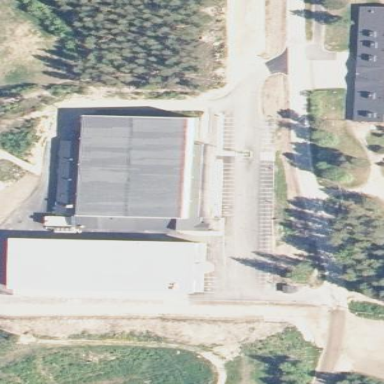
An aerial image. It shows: Sports hall designed for ice hockey in leisure area.